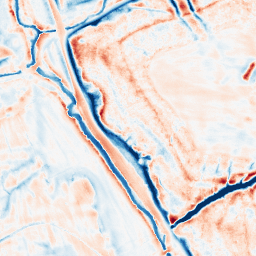
Category: edge_preserving
Decomposition family: bilateral
Decomposition parameters: d: 21
sigma_color: 50
sigma_space: 75
Upsampling method: bicubic_16x
Upsampling parameters: scale: 16
Upsampling scale: 16